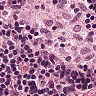
Metastatic tissue present: no